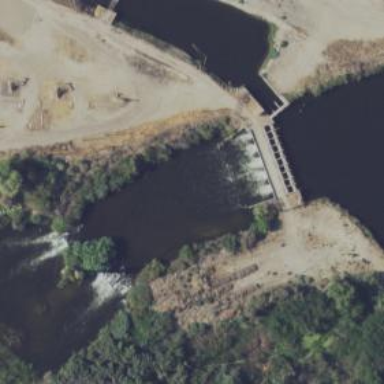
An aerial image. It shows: Dam along waterway.